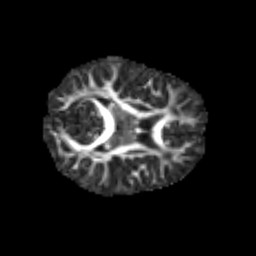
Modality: FA
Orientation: axial
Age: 7
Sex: male
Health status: healthy